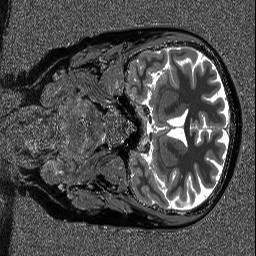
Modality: T1map
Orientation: coronal
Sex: female